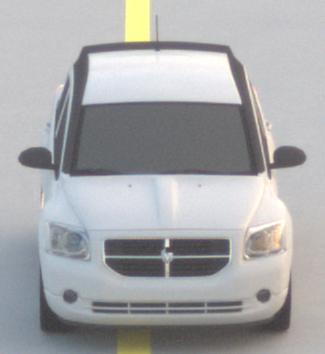
Make: Dodge
Model: Caliber 1.8
Detailed model: Caliber
Model produced from: 2006/06
Model produced until: 2009/03
Doors: 5
Color: white
Road condition: dry road
Daytime: sunrise or sunset
Contrast: medium contrast